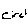
Label: circle